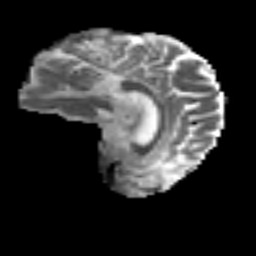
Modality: MD
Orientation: sagittal
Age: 48
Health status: ill
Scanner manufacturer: philips
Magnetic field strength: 3 T
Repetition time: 9 s
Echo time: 0.127 s